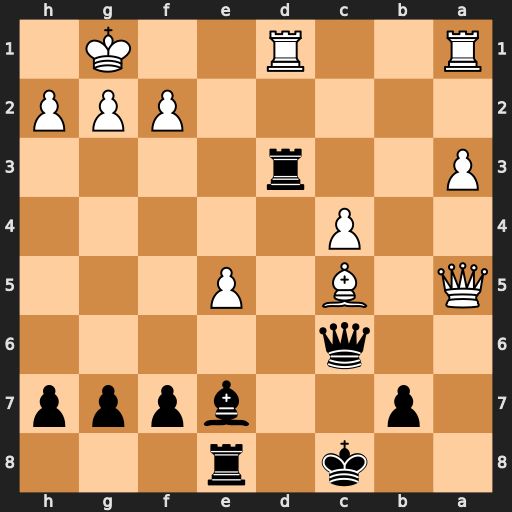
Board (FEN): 2k1r3/1p2bppp/2q5/Q1B1P3/2P5/P2r4/5PPP/R2R2K1
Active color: b
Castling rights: -
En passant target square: -
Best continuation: Rxd1+ Rxd1 Bxc5